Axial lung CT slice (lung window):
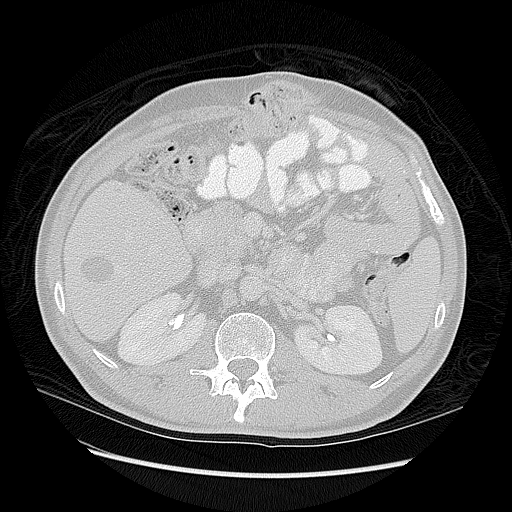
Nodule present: no